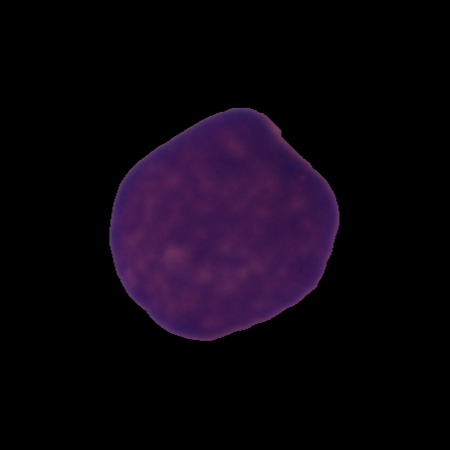
Label: cancer